Question: I have finished my game in Unity already.
But whenever I'm trying to build the game, it stops at the point as shown below. Does anyone know the reason why it happens? It always stops at the same point....

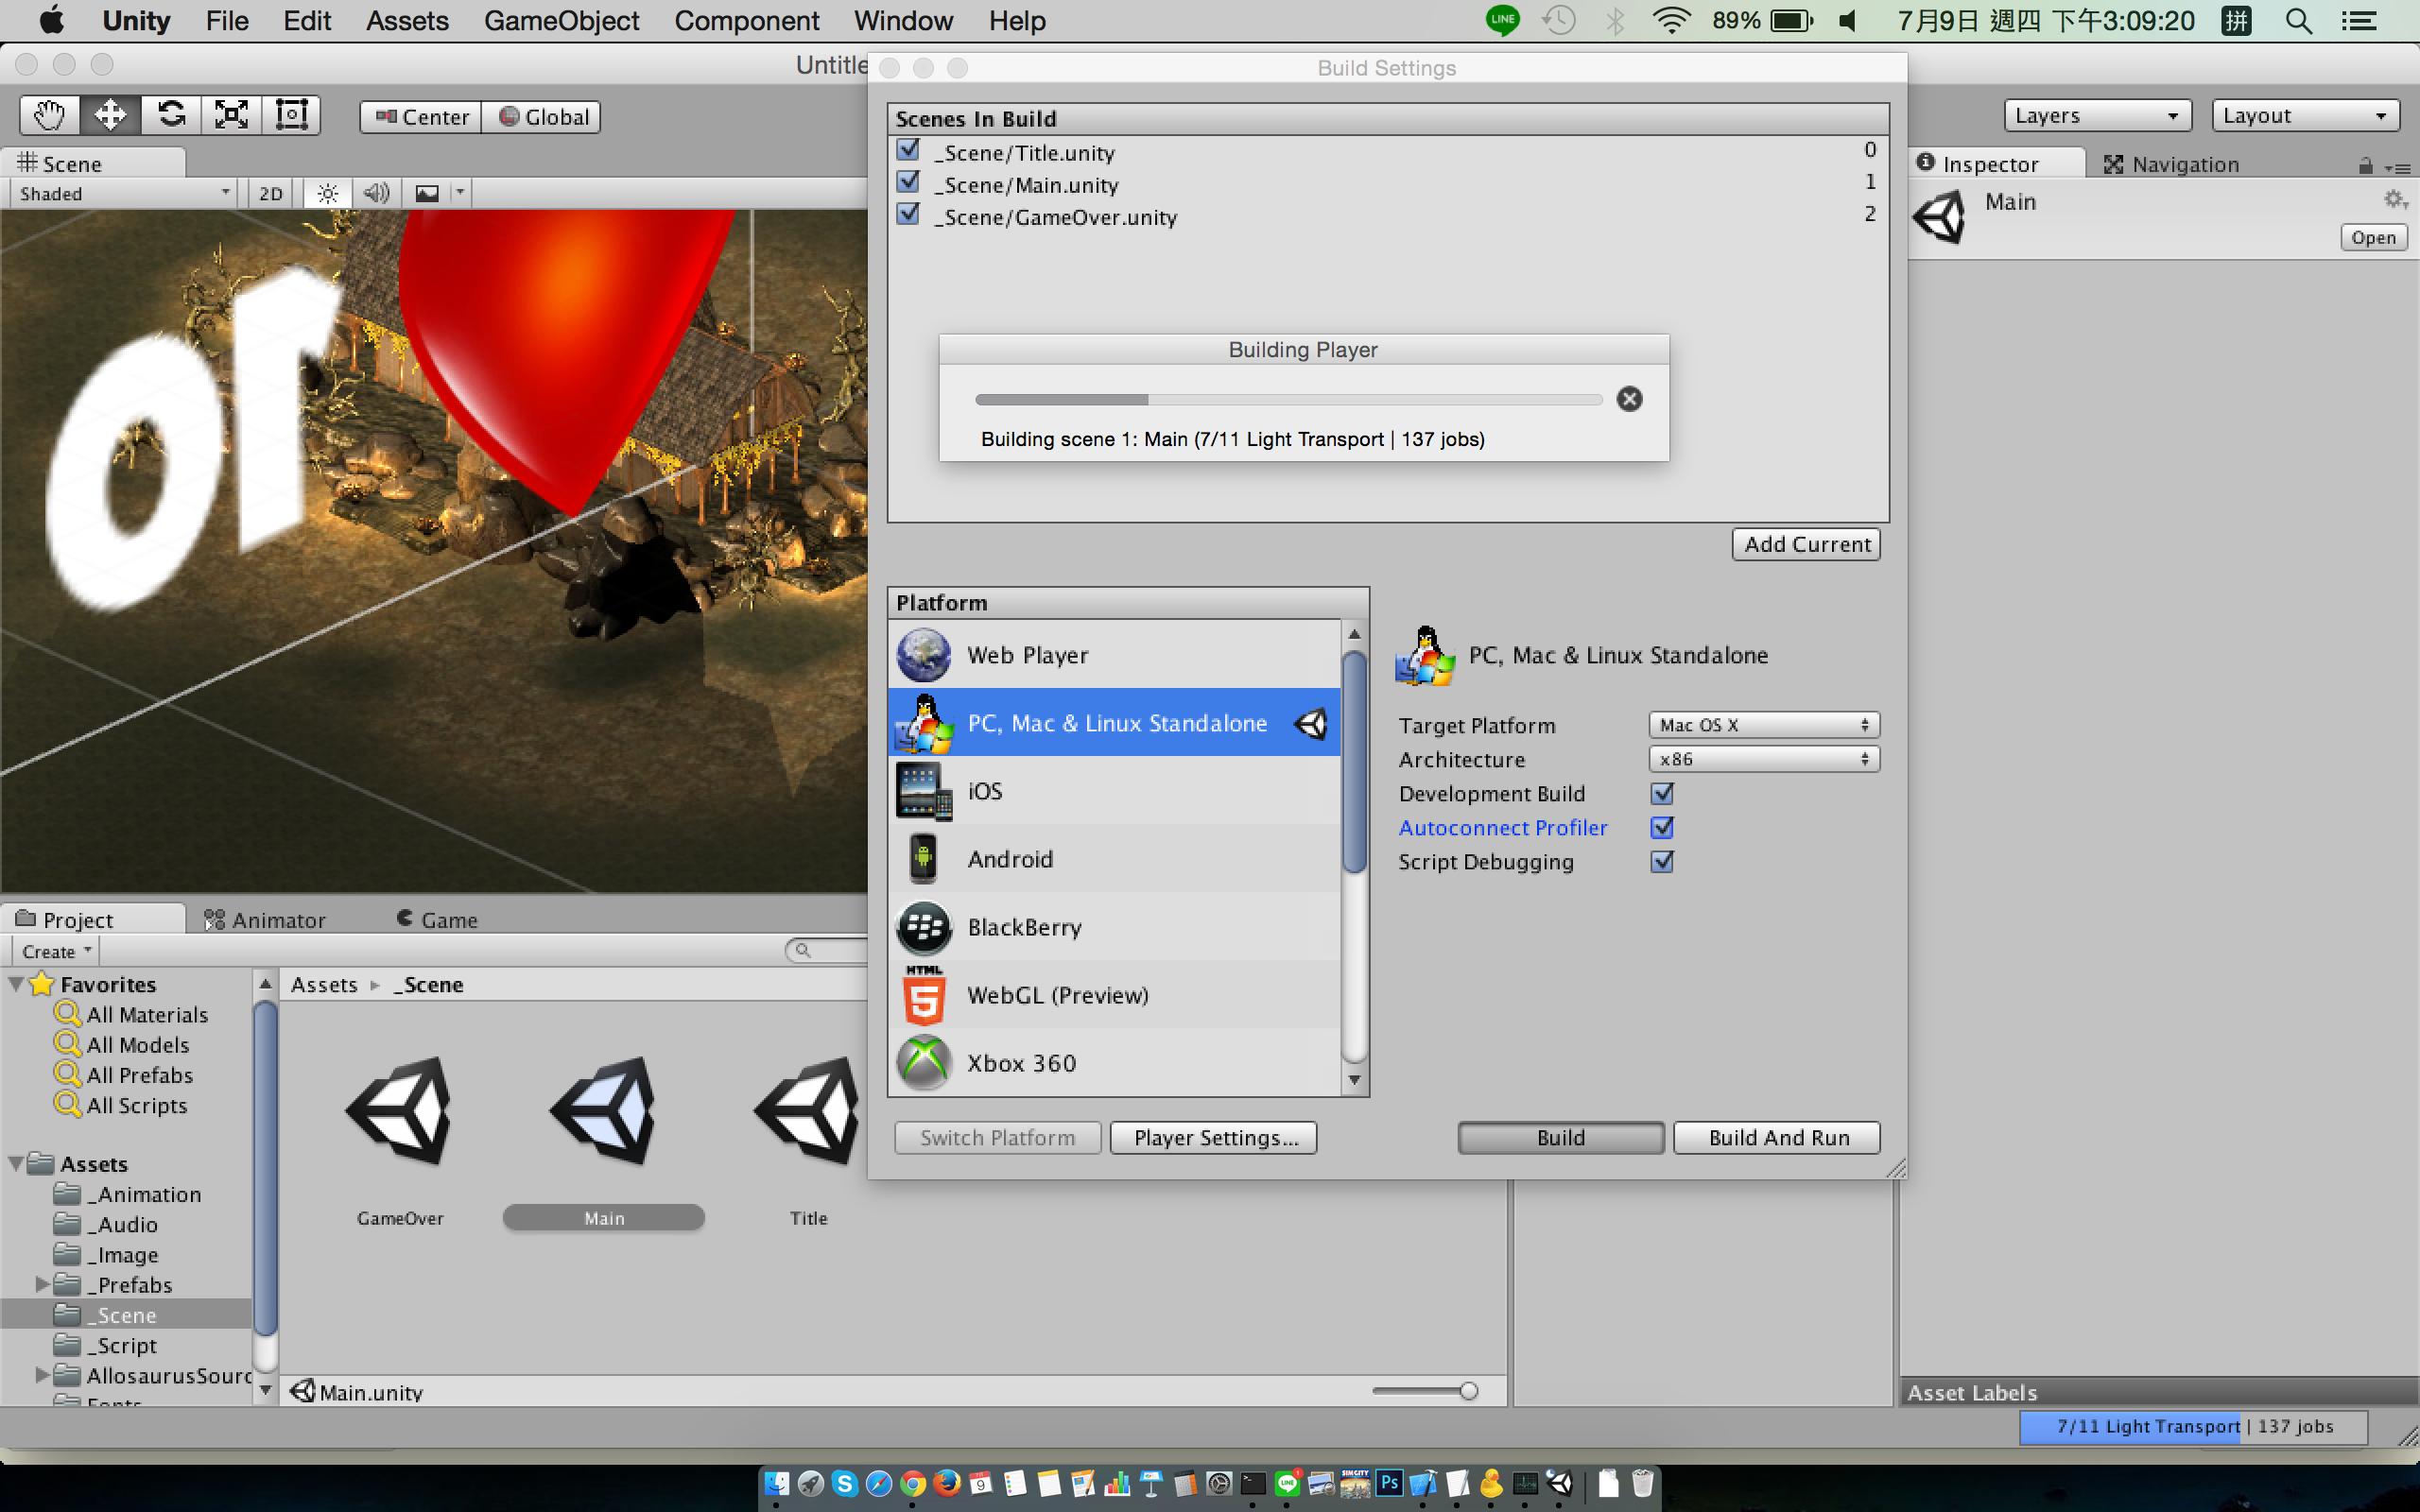
Answer: It's a problem with baking the lightmaps on your scene.
Unity doesn't like huge objects when it comes to baking lightmaps on them and it can certainly kill the light transport on a build.
You can try to open the Window menu from the main Unity menubar and search for the checkbox under Lightning and uncheck it.
Or you can just split your bigger objects on your scene which may cause this problem.
Here's a <URL> detailing the issue a bit.
I've also <URL> altogether so that may be a solution for you as well if you are using it and you are willing to give up on that feature.
Edit: <URL> about this sort of thing with a decent solution - not sure why I didn't remember it for first but it's a good idea before trying to split your huge objects to mess with their "" property as well to reduce the lightmaps' size.
You can also try the options.